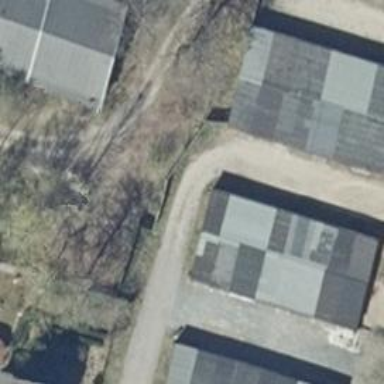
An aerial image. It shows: Group of garages.